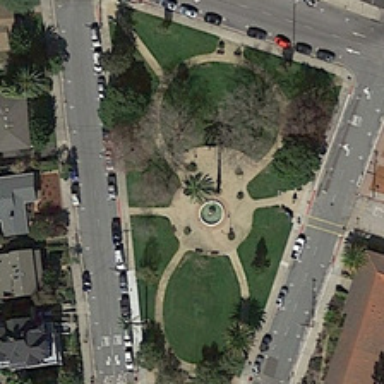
Some cars and roads encircle the square which includes some lawns and trees .